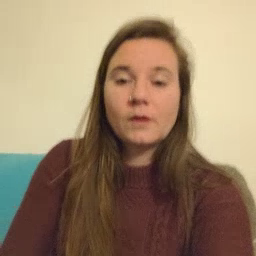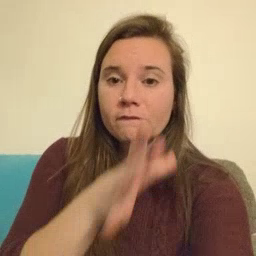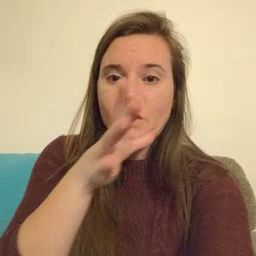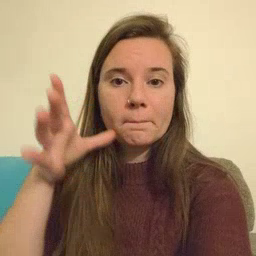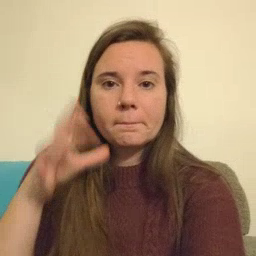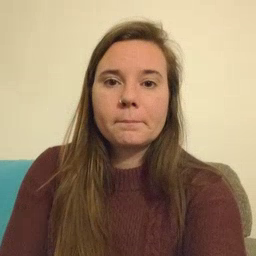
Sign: farm